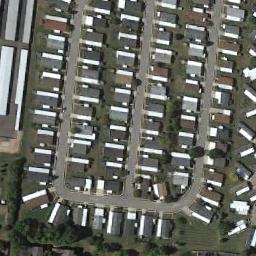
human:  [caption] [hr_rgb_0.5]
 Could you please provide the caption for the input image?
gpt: The mobile home park is on the grass next to the road .

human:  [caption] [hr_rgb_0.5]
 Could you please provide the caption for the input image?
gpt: The mobile home park has lots of neatly arranged mobile homes and some roads go through the mobile home park .

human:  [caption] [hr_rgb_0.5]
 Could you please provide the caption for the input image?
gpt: The roofs of mobile homes in this area are either black or white .

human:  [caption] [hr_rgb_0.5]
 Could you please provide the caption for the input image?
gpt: Many buildings are in the mobile home park .

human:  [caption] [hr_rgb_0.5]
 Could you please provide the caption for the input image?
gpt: There are many white and black buildings arranged neatly in the mobile home park .